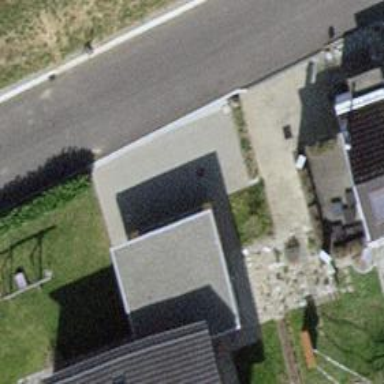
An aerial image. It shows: Flat roof garage.